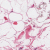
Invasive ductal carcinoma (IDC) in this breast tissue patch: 0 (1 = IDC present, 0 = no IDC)